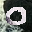
Label: 0